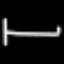
Label: bed